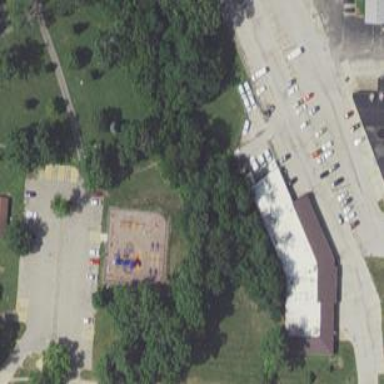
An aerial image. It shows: Springy playground.